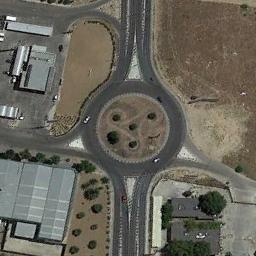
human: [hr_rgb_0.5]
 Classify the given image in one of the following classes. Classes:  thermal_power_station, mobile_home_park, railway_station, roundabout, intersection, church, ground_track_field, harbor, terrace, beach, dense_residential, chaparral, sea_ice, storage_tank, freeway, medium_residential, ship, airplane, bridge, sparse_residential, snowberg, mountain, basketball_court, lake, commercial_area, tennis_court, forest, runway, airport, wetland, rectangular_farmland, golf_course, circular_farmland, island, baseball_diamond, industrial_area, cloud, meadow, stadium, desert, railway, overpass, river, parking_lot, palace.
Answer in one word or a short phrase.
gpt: roundabout